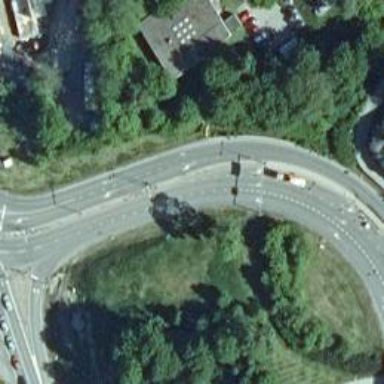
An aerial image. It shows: Primary link highway with asphalt surface.